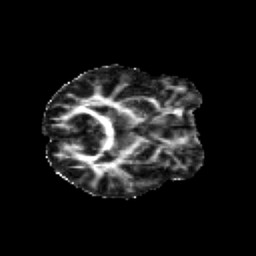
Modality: FA
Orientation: axial
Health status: healthy
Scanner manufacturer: siemens
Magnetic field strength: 3 T
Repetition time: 12 s
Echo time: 0.092 s